Question: At the moment, I am in the process of trying to convert my iOS app over to Windows Phone 8, however, in my iOS app, I used the UIImagePicker's allowsEditing method to get what happens in the image below.
In the image below, the user can resize the picture they have selected so they can use only the part of the picture they selected in the app, while also the picture they select gets cropped into a square for the app to easily use too.
My question is, now that I am making the app using the Windows Phone 8 SDK, is there a simple method to get this same functionality, or will I have to program this functionality in myself?
Thank you very much.
Jon.

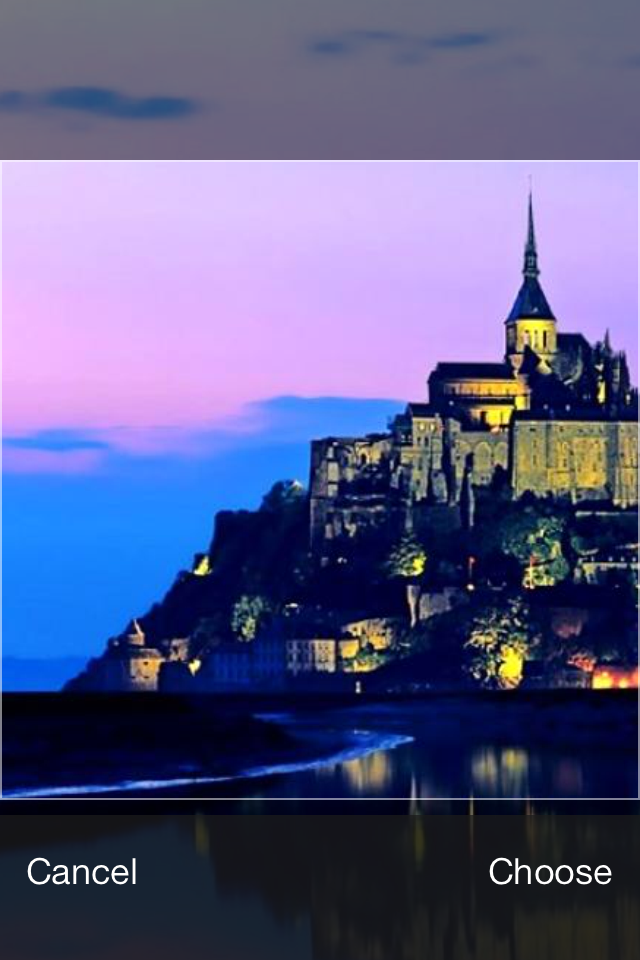
Answer: You should use the <URL> with the 'PixelHeight' and 'PixelWidth' properties:
'''
photoChooser.PixelHeight = 612;
photoChooser.PixelWidth = 612;
'''